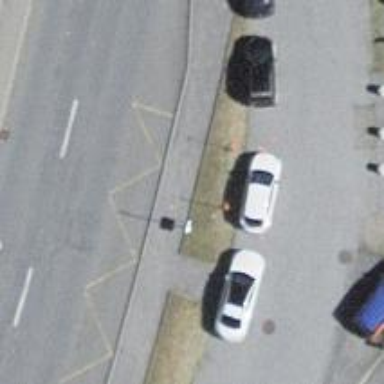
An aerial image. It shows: Bus stop with shelter.